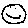
Label: smiley face